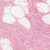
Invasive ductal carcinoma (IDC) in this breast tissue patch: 0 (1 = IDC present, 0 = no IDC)